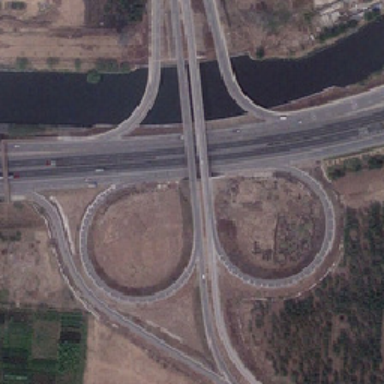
There is a long river by the side of the road .